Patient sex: M
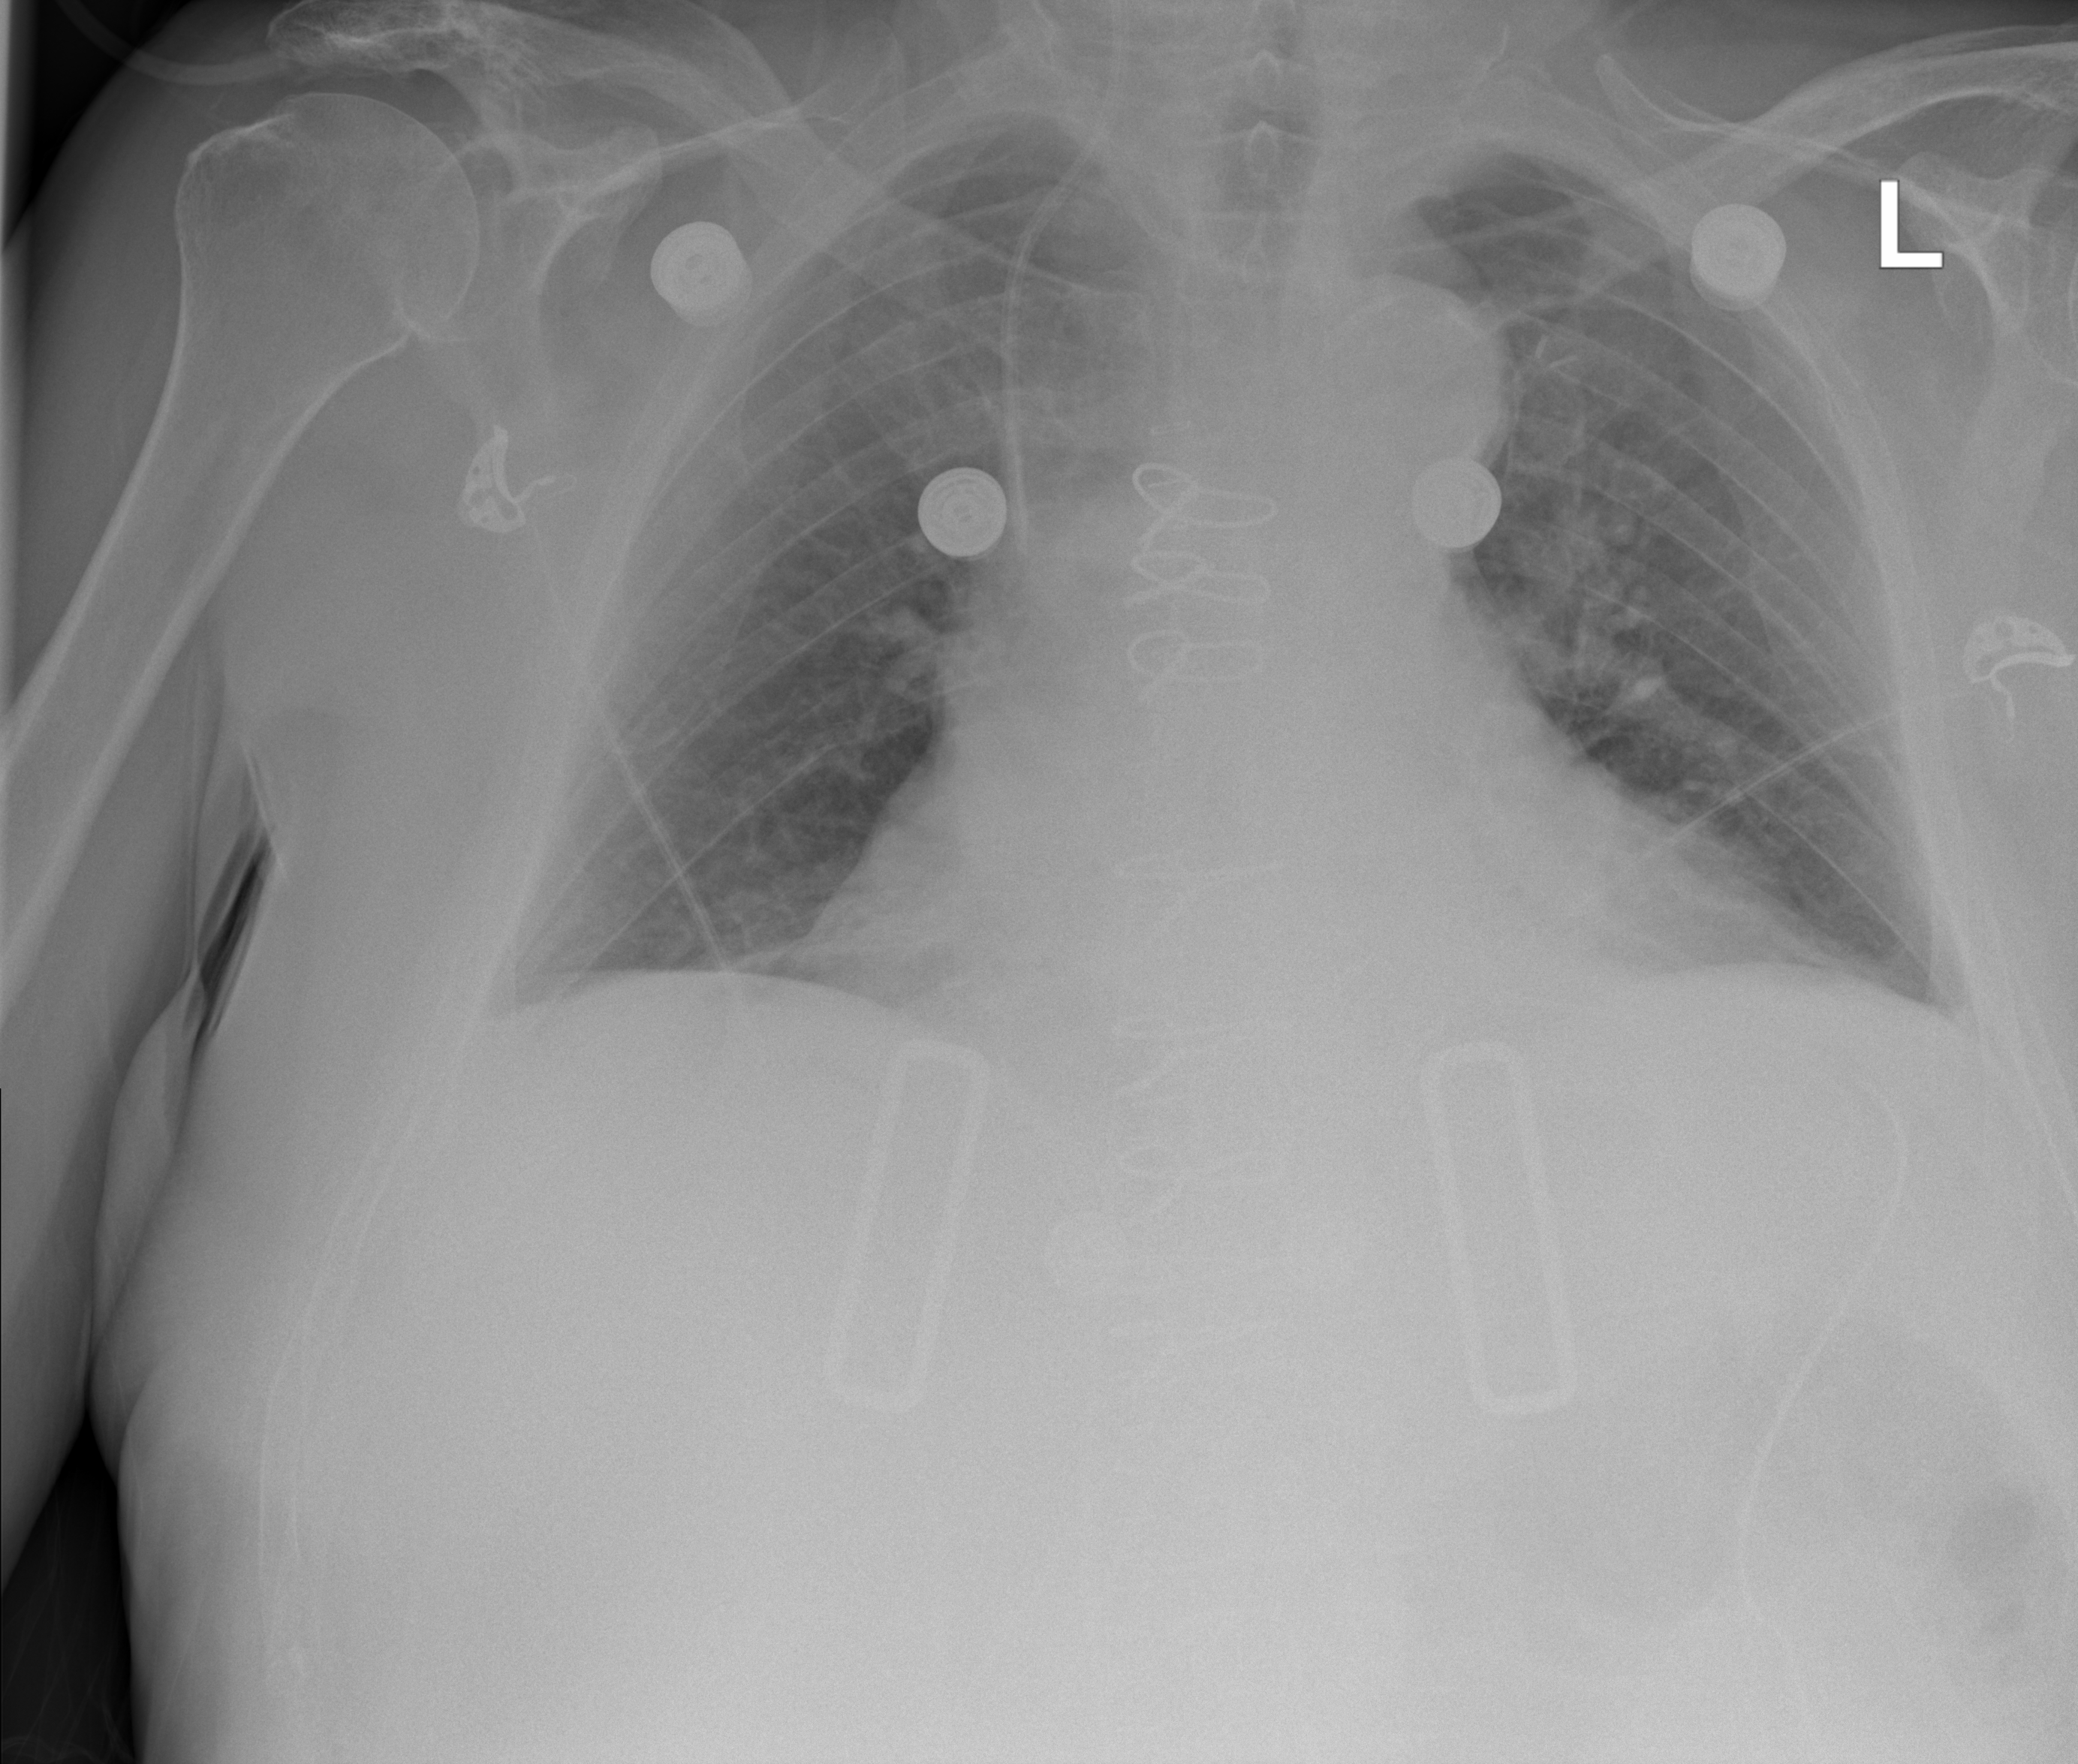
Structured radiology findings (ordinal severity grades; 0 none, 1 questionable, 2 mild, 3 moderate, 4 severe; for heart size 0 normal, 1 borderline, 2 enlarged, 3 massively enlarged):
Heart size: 2
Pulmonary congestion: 0
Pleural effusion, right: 0
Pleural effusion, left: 0
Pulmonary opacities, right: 0
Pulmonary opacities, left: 0
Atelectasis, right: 2
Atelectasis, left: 2